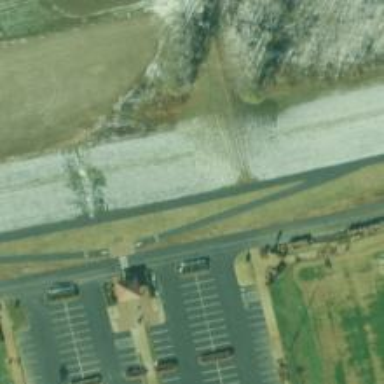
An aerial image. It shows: Excellent cycleway on asphalt surface with levee embankment.